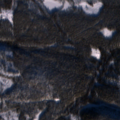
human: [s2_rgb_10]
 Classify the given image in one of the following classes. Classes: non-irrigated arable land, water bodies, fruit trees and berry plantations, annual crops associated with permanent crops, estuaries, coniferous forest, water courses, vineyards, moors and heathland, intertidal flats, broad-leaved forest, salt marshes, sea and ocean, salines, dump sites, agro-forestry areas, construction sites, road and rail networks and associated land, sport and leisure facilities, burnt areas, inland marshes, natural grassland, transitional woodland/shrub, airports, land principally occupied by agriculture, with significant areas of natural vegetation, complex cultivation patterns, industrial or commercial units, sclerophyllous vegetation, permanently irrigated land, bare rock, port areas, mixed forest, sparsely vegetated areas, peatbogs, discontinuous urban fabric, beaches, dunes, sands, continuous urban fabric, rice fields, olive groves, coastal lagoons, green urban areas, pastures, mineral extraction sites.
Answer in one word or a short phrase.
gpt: coniferous forest, mixed forest, transitional woodland/shrub